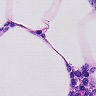
Metastatic tissue present: no